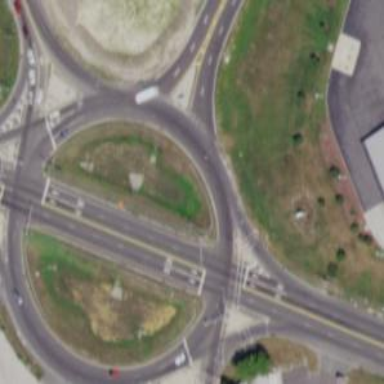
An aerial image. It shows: Primary highway with asphalt surface featuring circular junction.